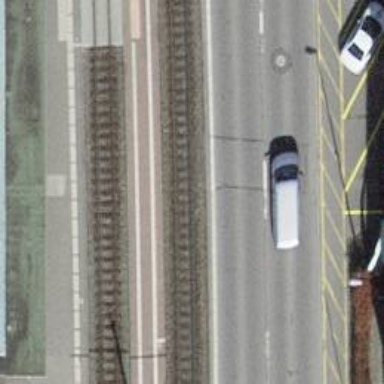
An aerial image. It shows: Light rail stop position for public transport.